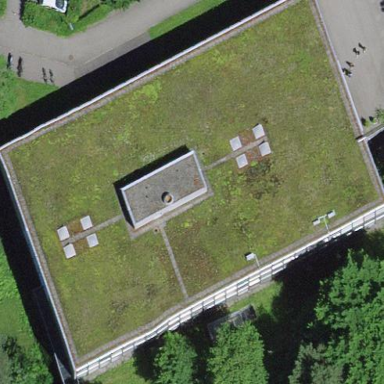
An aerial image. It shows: School building.